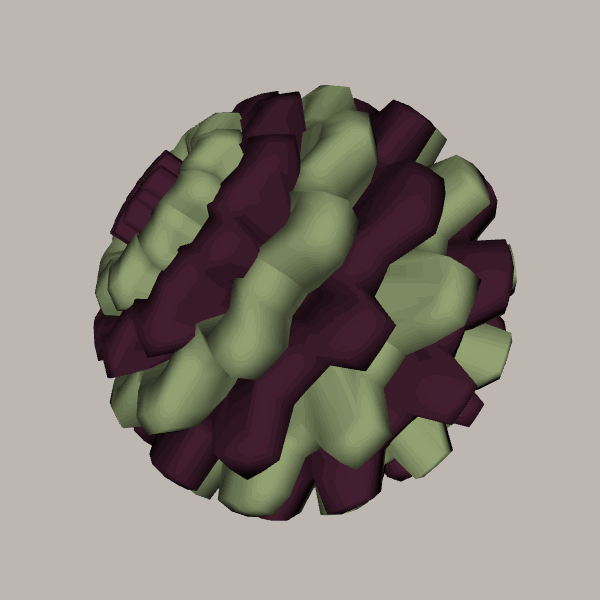
Background: light